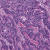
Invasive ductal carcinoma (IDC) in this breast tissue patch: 1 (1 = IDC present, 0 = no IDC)